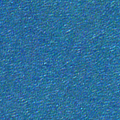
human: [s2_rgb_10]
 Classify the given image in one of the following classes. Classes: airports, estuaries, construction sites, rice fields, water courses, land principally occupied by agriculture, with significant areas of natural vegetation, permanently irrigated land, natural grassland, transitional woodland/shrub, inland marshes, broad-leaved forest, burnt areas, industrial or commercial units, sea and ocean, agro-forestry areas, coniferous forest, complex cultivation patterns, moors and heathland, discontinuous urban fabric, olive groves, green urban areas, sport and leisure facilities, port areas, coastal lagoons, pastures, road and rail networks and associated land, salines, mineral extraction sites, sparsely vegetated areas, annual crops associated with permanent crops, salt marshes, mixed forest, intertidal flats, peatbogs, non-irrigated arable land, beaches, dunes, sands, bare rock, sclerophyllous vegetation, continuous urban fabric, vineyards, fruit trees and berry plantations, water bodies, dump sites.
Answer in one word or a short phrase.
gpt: sea and ocean